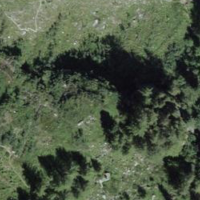
EUNIS habitat code: 44
Species observed at this site:
Podisma pedestris